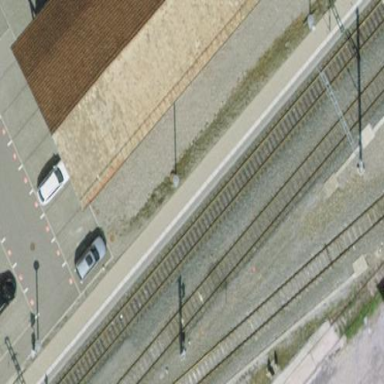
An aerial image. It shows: Paved platform for public transport. The platform is for railway services.